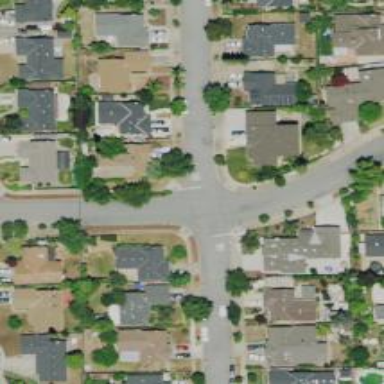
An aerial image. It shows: Residential road with separate asphalt sidewalk.